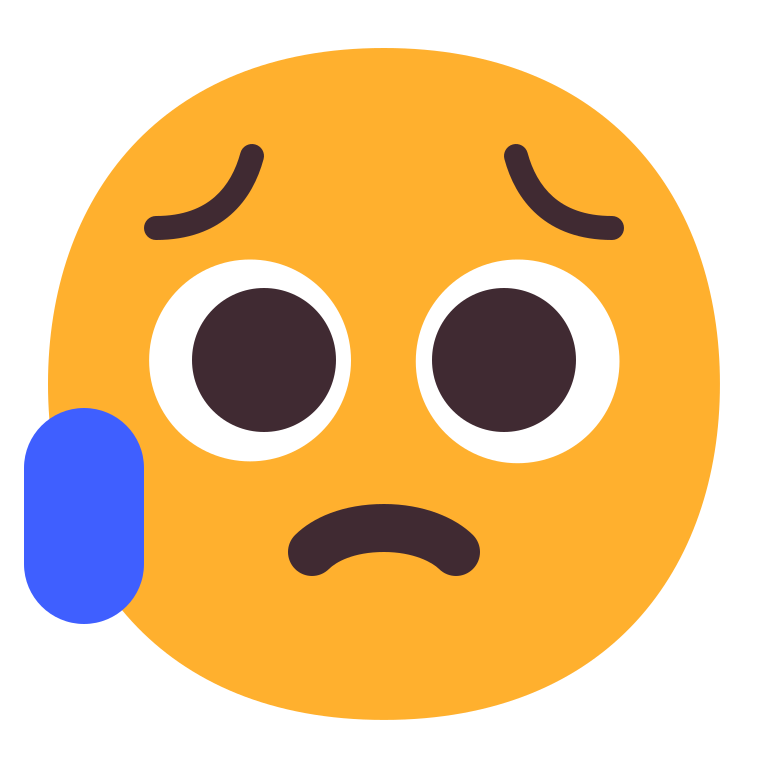
sad but relieved face flat